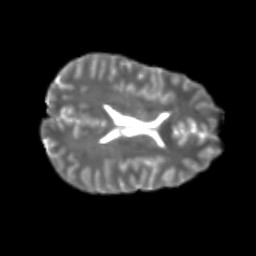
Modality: T2w
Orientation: axial
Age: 22
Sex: male
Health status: healthy
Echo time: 0.074 s